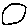
Label: circle